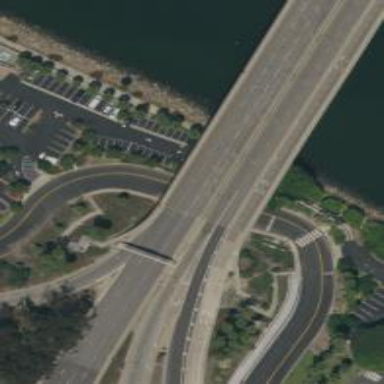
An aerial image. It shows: Bridge along trunk link highway.